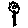
Label: flower